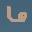
Label: 6